Question: I have the following code and results is attached at the end. I understand that JQuery.ready and JQuery.Window load events are run after the DOM is created so it can manipulate the DOM but not the first function to change the background of John.
My questions are:
1. The background of John has not changed to yellow is because JavaScript is backward referencing by nature and it can't locate the element with the id name1 at the point when the script is run?
2. If I have to run the first function to change the background of John, should this function be used after the DIV tags?
> Blockquote
'''
<script>
(function () {
$('#name1').css('background-color', 'yellow');
})();
$(function () {
$('#name2').css('background-color', 'red');
});
$(window).load((function () {
$('#name3').css('background-color', 'blue');
}));
</script>
<div id="name1">John</div>
<div id="name2">Mary</div>
<div id="name3">Jacob</div>
<div id="name4">James</div>
<script>
(function () {
$('#name4').css('background-color', 'yellow');
})();
</script>
'''
> Blockquote

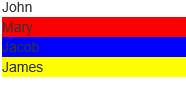
Answer: HTML gets read by the browser from top to bottom. So:
'''
<script>
'''
this gets executed immediately: (but as nothing is there yet, there will be no change). To further explain, these are called immediate executed functions (IEFs) ==> '(function(){ ... })();' but in this case is pointless to have it because the code will be executed immediately anyway.
'''
(function () {
$('#name1').css('background-color', 'yellow');
})();
'''
this is actually a shortcut in jQuery for '$(document).ready(...);' It is consider not such a good practice because it is not as readable.
'''
$(function () {
$('#name2').css('background-color', 'red');
});
'''
this one does a window load (which is not exactly the same).
'''
$(window).load((function () {
$('#name3').css('background-color', 'blue');
}));
</script>
<div id="name1">John</div>
<div id="name2">Mary</div>
<div id="name3">Jacob</div>
<div id="name4">James</div>
<script>
'''
this is also executed immediately (IEFs): in this case it will work but it is not a best practice to do this.
'''
(function () {
$('#name4').css('background-color', 'yellow');
})();
</script>
'''
if you want to know more of the differences between document.ready and window.load, look at <URL>
JavaScript is an event driven language, and the advantage is that you can add as many listeners to events as you need, so adding an event listener to DOM content loaded would be --almost-- always the best approach. It is also a best practice to load the scripts always at the end, this way you let the user get the content and styles first and then the functionality kicks in.
How I would have written your code:
'''
<div id="name1">John</div>
<div id="name2">Mary</div>
<div id="name3">Jacob</div>
<div id="name4">James</div>
<script>
document.addEventListener("DOMContentLoaded", function(event) {
// DOM fully loaded and parsed
$('#name1').css('background-color', 'yellow');
$('#name2').css('background-color', 'red');
$('#name3').css('background-color', 'blue');
$('#name4').css('background-color', 'yellow');
});
</script>
'''
Although I wouldn't have used jQuery for this :P. I wouldn't even have used JavaScript for this, just good old CSS ;)